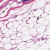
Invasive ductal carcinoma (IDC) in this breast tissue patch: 0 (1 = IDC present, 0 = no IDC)